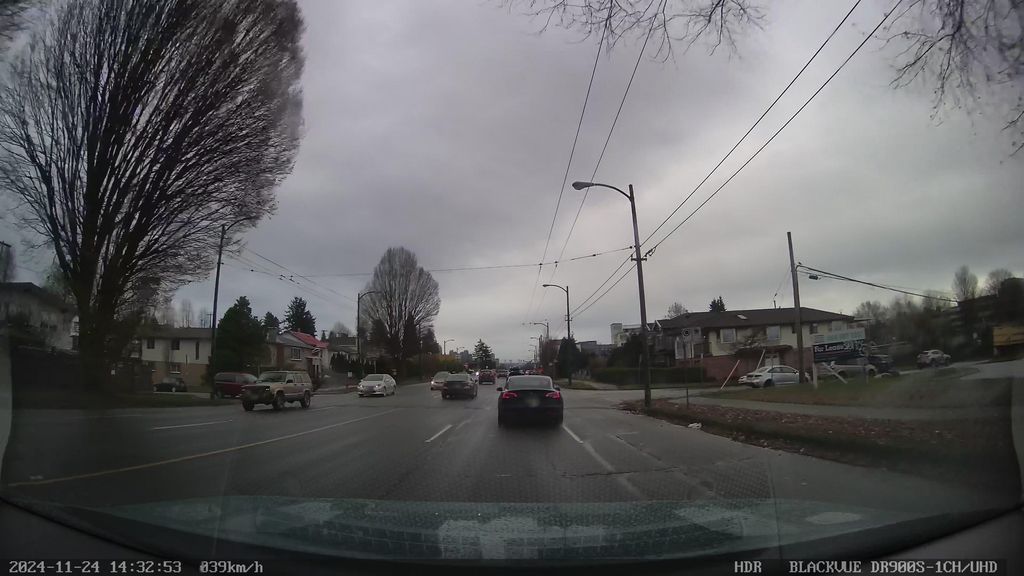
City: vancouver